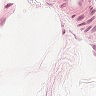
Metastatic tissue present: no